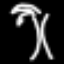
Label: palm tree